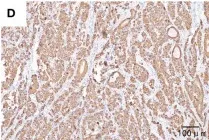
Pathological outcomes of the patient. (x100): Immunohistochemistry staining revealed tumor cells expressing CK7, CK8/18, CK19 (with weak positivity), AFP, and ,Glypican-3, respectively.
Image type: pathology (immunostaining)